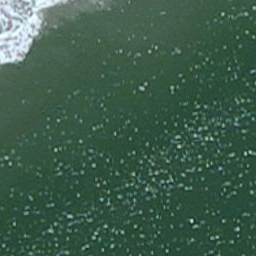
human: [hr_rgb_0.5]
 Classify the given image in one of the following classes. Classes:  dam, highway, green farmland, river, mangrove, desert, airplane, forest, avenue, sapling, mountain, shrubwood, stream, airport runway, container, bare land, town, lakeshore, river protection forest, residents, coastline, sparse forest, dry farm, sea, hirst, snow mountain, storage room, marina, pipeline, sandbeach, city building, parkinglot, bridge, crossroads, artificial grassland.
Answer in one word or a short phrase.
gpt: sea